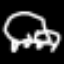
Label: frog